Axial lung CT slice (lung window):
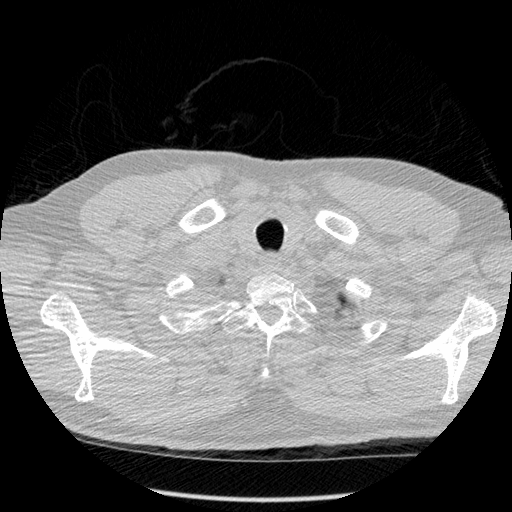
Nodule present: no